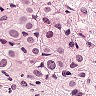
Metastatic tissue present: yes